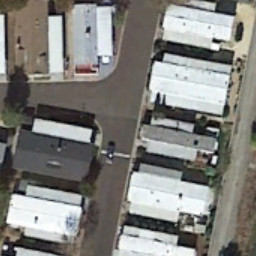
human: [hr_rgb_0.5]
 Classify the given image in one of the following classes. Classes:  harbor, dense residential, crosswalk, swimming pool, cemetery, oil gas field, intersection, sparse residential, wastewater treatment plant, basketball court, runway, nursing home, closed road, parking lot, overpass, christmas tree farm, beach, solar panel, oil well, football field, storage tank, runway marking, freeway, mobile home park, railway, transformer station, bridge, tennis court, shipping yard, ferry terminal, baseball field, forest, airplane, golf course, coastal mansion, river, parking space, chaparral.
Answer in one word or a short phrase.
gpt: mobile home park